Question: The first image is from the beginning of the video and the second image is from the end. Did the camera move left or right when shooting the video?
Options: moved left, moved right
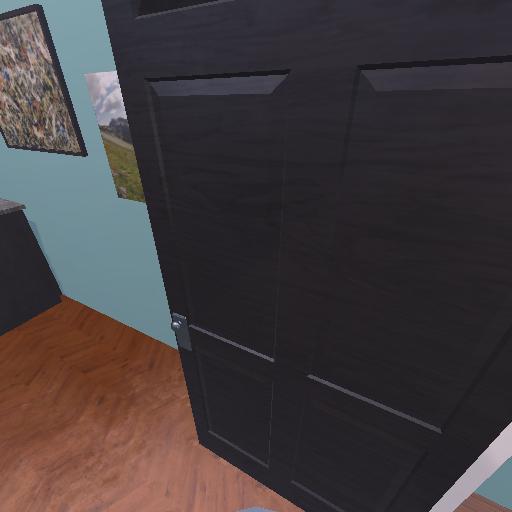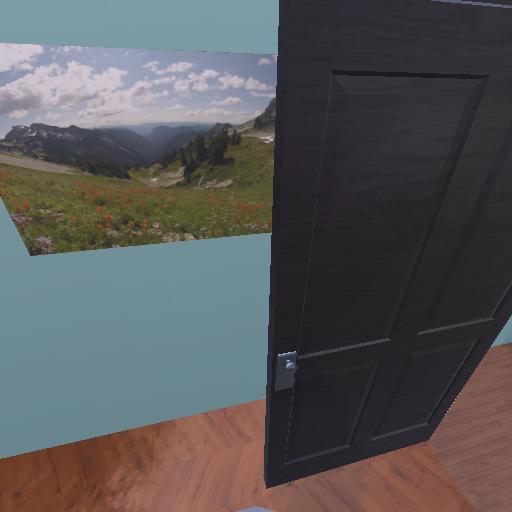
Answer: moved left